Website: crate-barrel
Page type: billing-address
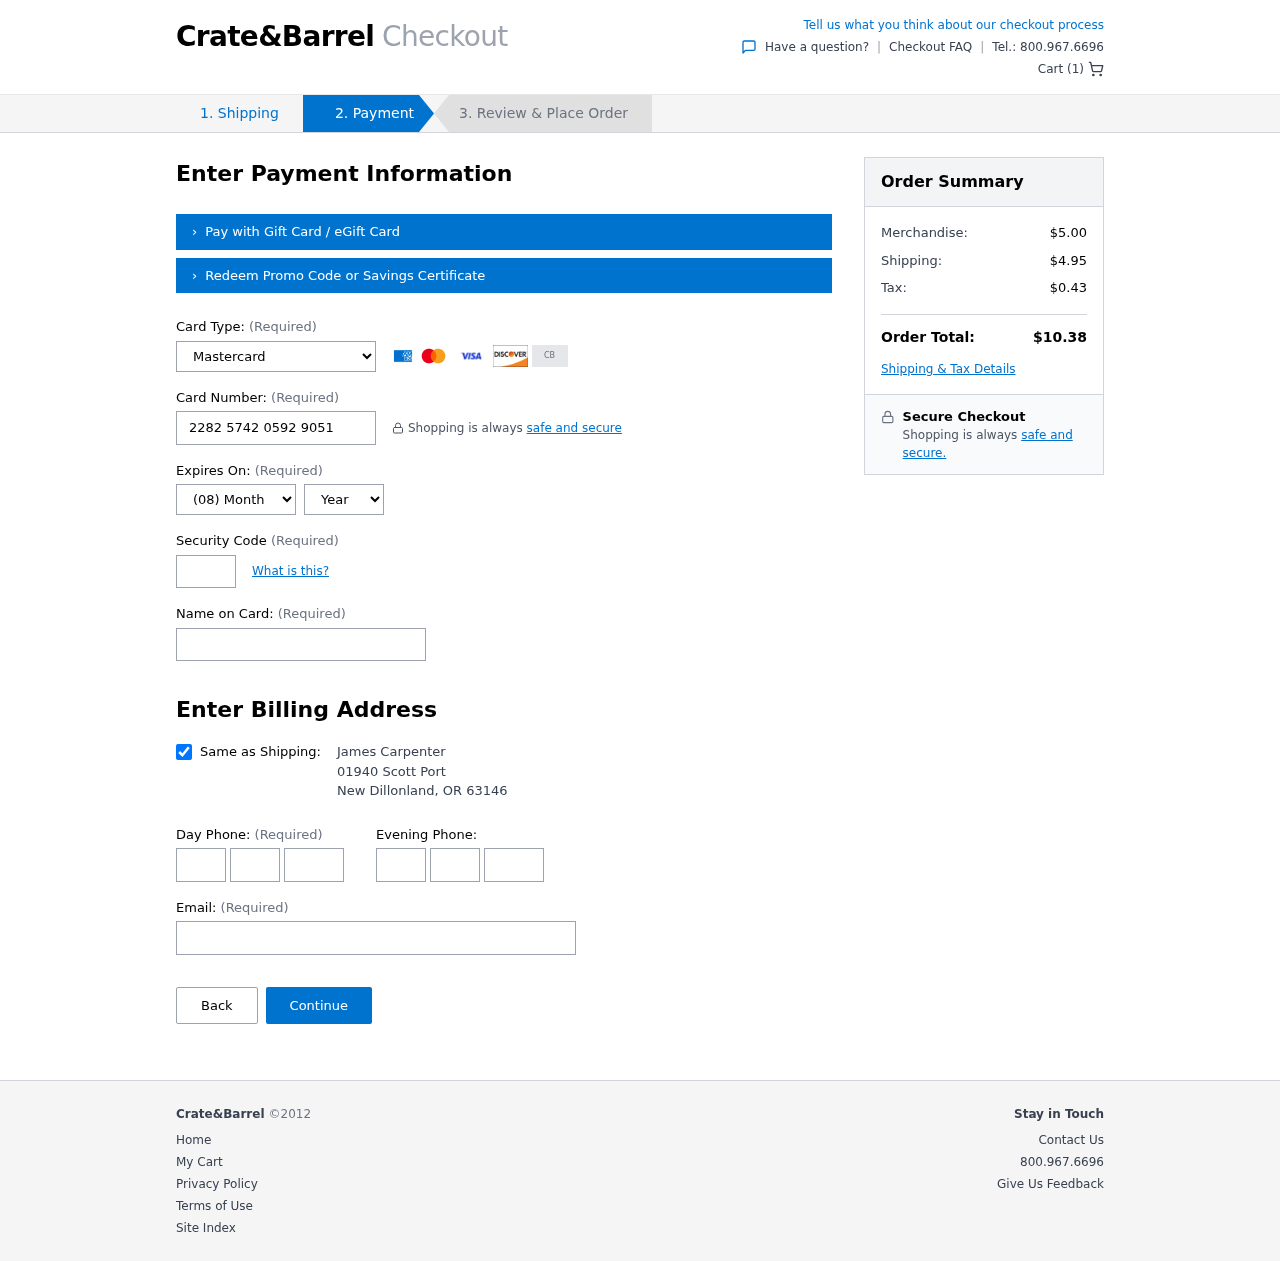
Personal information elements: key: PII_CARD_CVV
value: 972
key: PII_CARD_EXPIRY_MONTH
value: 08
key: PII_CARD_EXPIRY_YEAR
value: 29
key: PII_CARD_NUMBER
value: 2282 5742 0592 9051
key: PII_CARD_TYPE
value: Mastercard
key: PII_CITY
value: New Dillonland
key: PII_EMAIL
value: james_carpenter@gmail.com
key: PII_FULLNAME
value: James Carpenter
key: PII_PHONE_AREA
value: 676
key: PII_PHONE_PREFIX
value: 430
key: PII_PHONE_SUFFIX
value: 0513
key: PII_POSTCODE
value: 63146
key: PII_STATE_ABBR
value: OR
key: PII_STREET
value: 01940 Scott Port
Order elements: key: ORDER_NUM_ITEMS
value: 1
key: ORDER_SUBTOTAL
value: $5.00
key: ORDER_SHIPPING_COST
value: $4.95
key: ORDER_TAX
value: $0.43
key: ORDER_TOTAL
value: $10.38